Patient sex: M
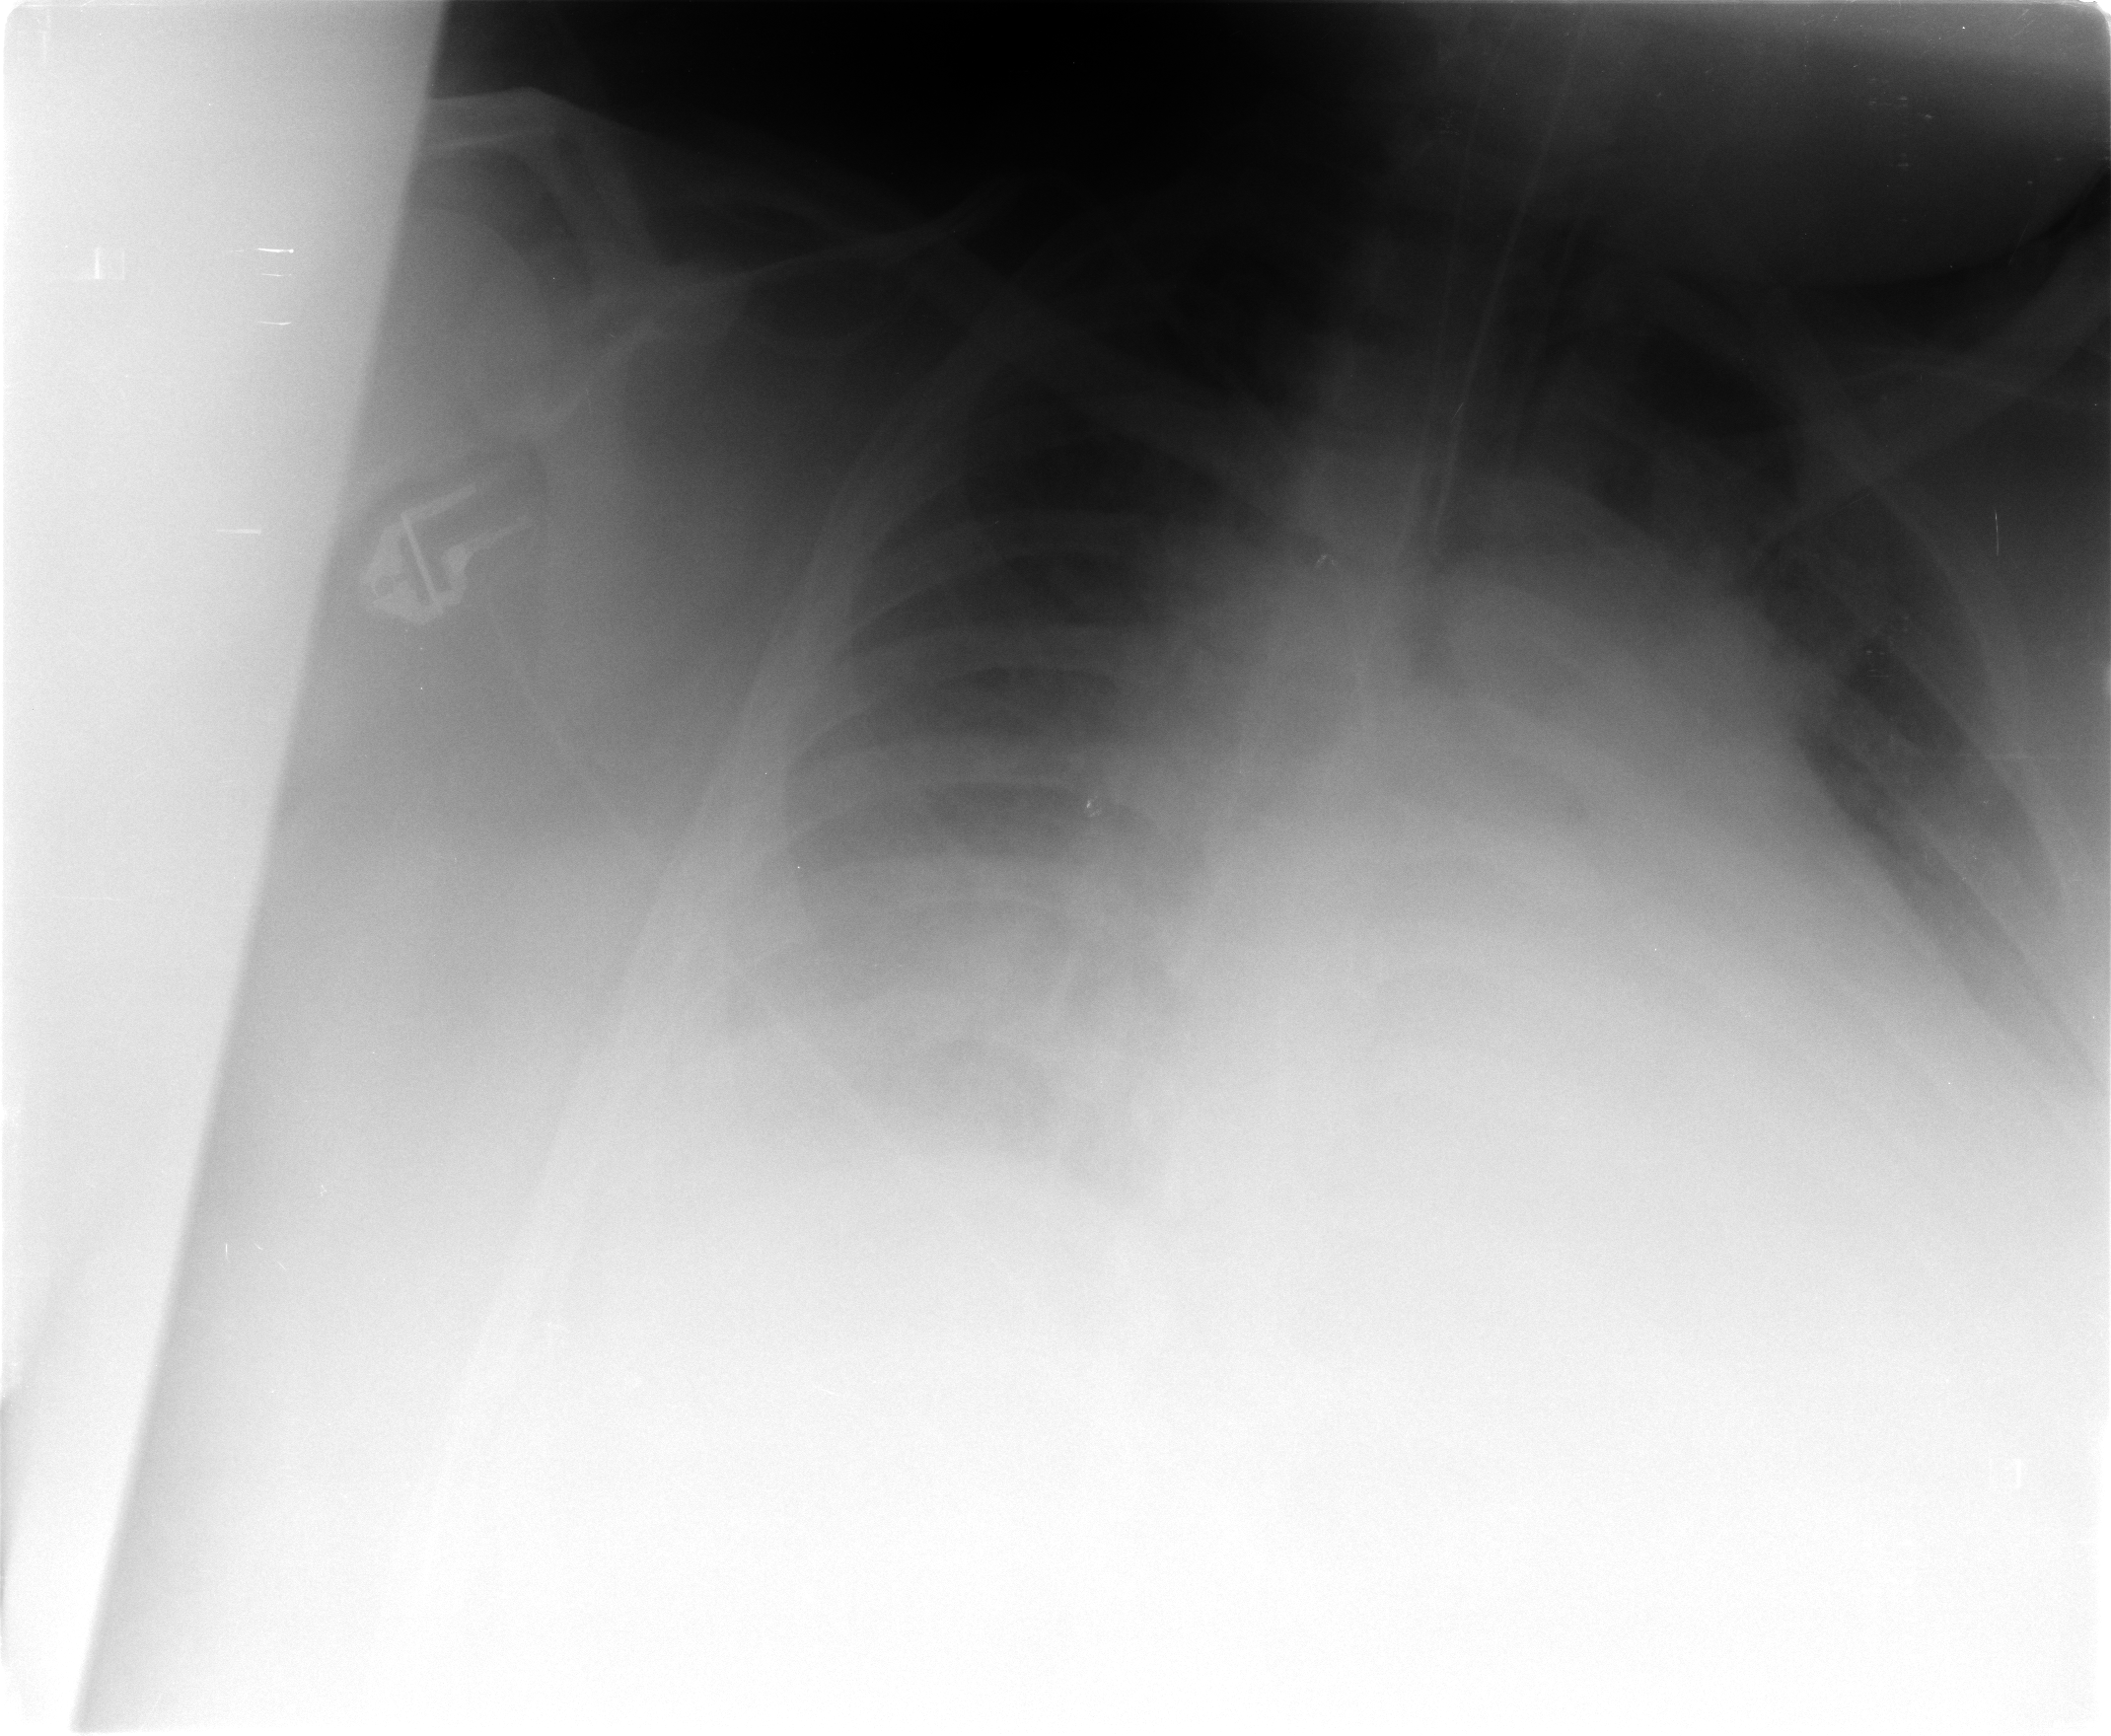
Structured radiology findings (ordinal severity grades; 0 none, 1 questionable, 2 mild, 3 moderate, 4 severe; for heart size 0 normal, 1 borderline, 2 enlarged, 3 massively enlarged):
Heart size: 3
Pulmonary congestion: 1
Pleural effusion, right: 0
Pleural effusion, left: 1
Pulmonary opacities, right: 2
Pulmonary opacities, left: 0
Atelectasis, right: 2
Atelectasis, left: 1